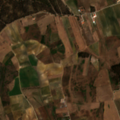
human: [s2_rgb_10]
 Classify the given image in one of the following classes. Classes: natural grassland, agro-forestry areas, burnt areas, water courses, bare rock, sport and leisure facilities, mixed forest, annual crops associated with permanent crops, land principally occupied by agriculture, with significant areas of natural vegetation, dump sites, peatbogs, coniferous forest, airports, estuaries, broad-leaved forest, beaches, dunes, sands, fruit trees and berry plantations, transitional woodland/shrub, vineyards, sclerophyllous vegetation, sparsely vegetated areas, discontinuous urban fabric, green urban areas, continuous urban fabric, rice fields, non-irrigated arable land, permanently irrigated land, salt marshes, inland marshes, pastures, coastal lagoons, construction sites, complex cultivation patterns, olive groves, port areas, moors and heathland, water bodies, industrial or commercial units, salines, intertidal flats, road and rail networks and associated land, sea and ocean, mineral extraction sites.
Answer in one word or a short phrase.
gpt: vineyards, complex cultivation patterns, land principally occupied by agriculture, with significant areas of natural vegetation, broad-leaved forest, natural grassland